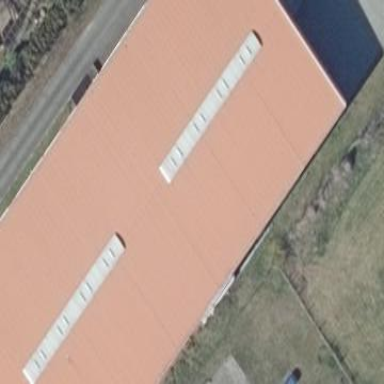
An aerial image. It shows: Commercial building housing furniture shop.